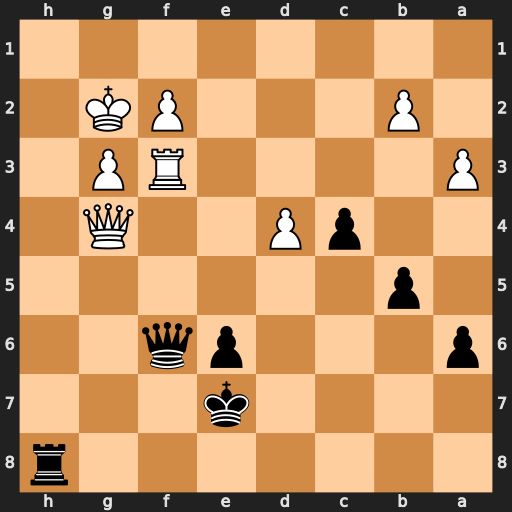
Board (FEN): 7r/4k3/p3pq2/1p6/2pP2Q1/P4RP1/1P3PK1/8
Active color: b
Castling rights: -
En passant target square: -
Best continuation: Qh6 Qh4+ Qxh4 gxh4 Rxh4